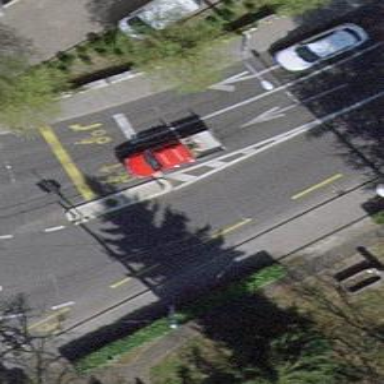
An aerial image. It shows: Tertiary road with trolley wires and track cycleway on the left.